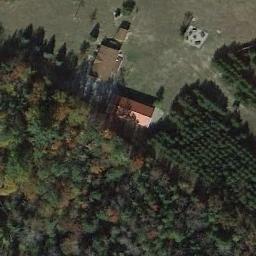
Label: residential